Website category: movie
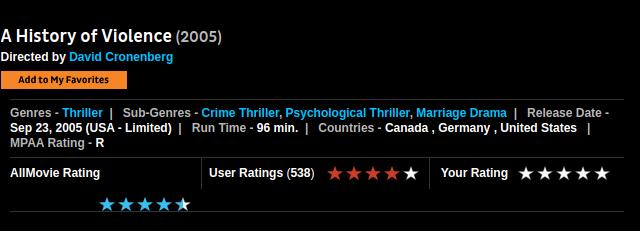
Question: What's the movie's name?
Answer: A History of Violence

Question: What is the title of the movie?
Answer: A History of Violence

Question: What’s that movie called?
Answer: A History of Violence

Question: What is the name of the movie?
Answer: A History of Violence

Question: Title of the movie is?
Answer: A History of Violence

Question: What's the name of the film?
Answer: A History of Violence

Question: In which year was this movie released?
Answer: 2005

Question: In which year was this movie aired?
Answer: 2005

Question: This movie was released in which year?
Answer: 2005

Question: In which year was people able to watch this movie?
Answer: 2005

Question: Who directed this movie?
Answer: David Cronenberg

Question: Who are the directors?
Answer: David Cronenberg

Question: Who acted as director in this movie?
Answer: David Cronenberg

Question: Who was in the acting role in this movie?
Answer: David Cronenberg

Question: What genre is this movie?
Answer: Thriller

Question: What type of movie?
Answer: Thriller

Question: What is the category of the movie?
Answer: Thriller

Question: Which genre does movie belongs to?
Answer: Thriller

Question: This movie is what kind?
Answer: Thriller

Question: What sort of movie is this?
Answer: Thriller

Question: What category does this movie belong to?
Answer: Thriller

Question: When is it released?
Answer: Sep 23, 2005 (USA - Limited)

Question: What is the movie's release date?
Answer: Sep 23, 2005 (USA - Limited)

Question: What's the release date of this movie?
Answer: Sep 23, 2005 (USA - Limited)

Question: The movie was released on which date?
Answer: Sep 23, 2005 (USA - Limited)

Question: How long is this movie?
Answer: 96 min.

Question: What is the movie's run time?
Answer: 96 min.

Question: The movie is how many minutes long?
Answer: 96 min.

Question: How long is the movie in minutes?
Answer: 96 min.

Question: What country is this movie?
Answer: Canada , Germany , United States

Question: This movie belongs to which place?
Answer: Canada , Germany , United States

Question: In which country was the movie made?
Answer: Canada , Germany , United States

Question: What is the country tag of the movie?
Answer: Canada , Germany , United States

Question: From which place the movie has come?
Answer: Canada , Germany , United States